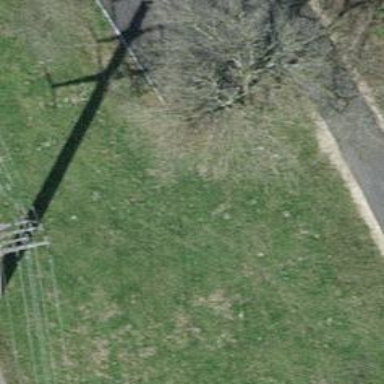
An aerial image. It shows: Brown bench.